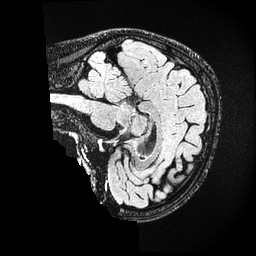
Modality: FLAIR
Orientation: sagittal
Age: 23
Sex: female
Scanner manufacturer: ge
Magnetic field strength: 3 T
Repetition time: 4.802 s
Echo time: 0.1163 s